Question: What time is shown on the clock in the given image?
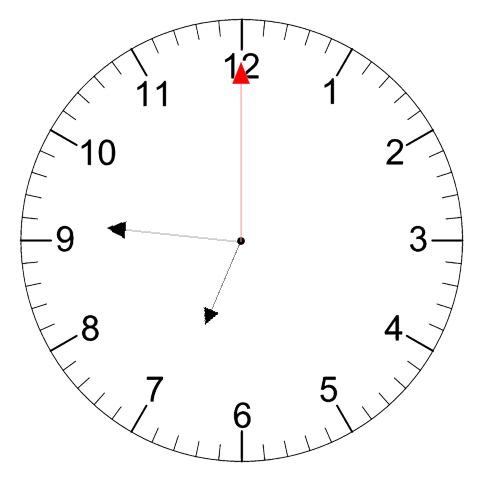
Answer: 06:46:00